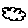
Label: cloud